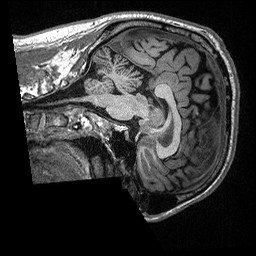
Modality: T1w
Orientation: sagittal
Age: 52
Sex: male
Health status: healthy
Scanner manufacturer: siemens
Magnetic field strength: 3 T
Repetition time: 2.3 s
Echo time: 0.00298 s